Interaction volume radius: 10 \u00c5
Interaction volume height: 15 \u00c5
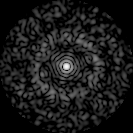
Disorder parameter: 0.8178